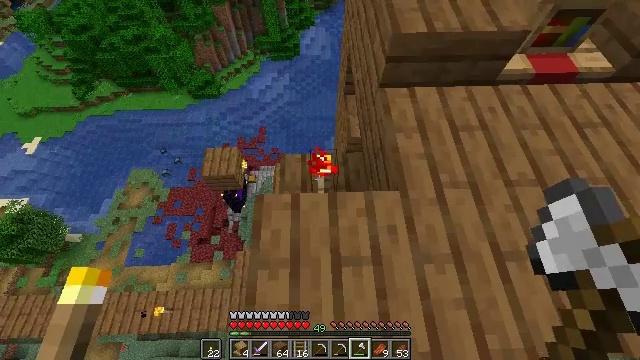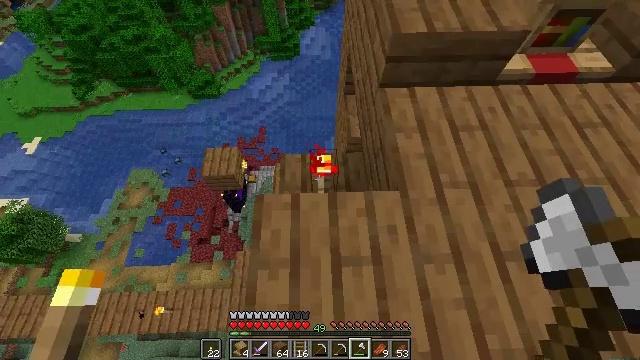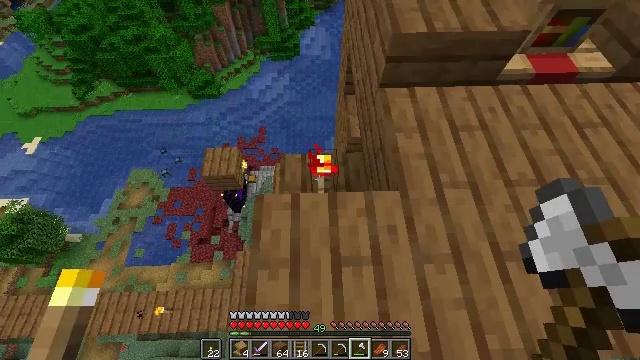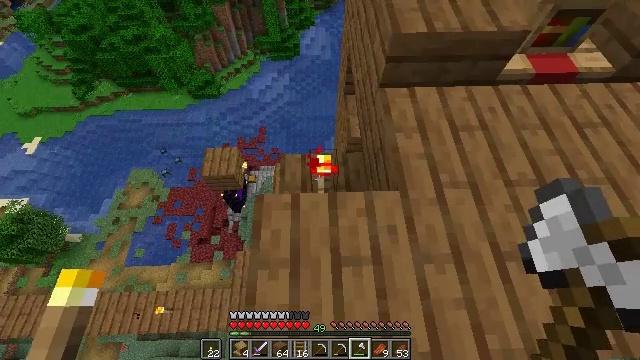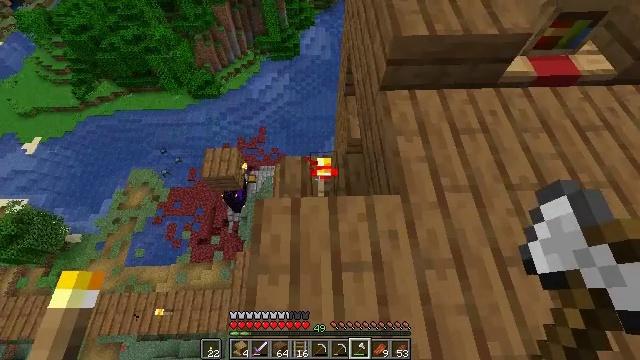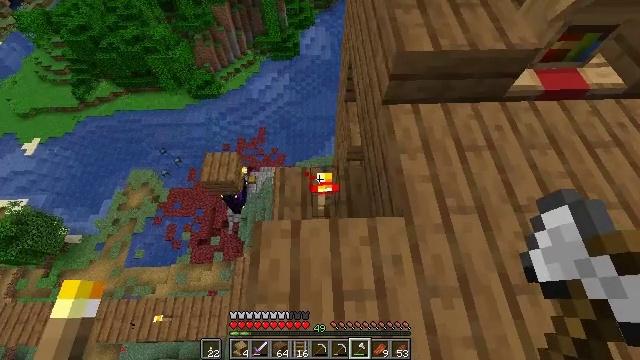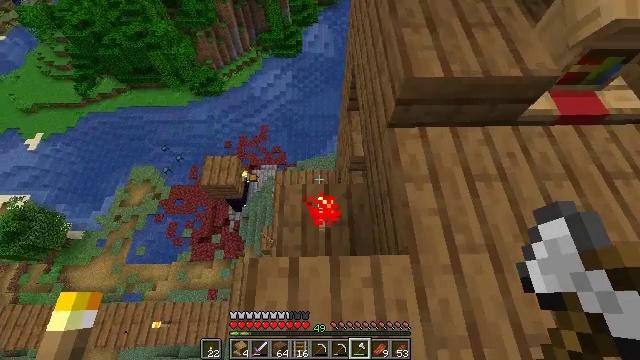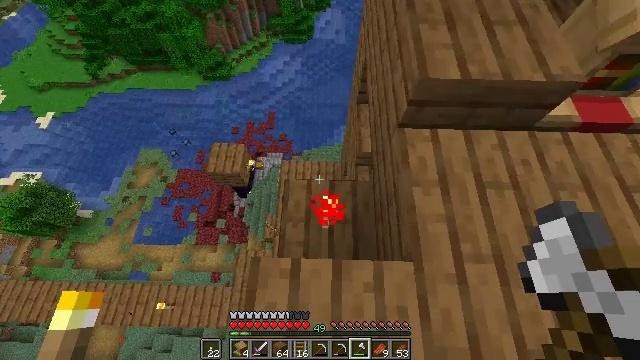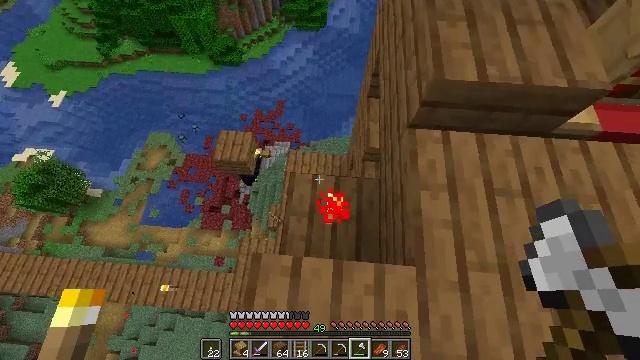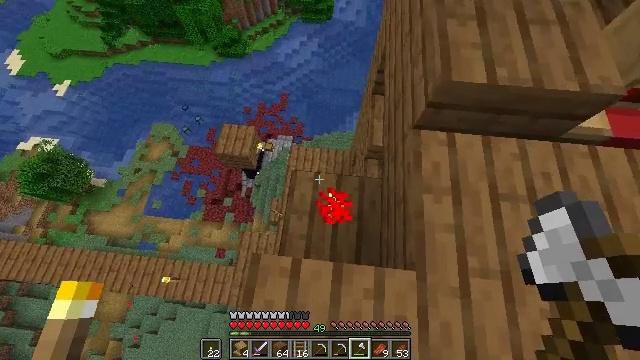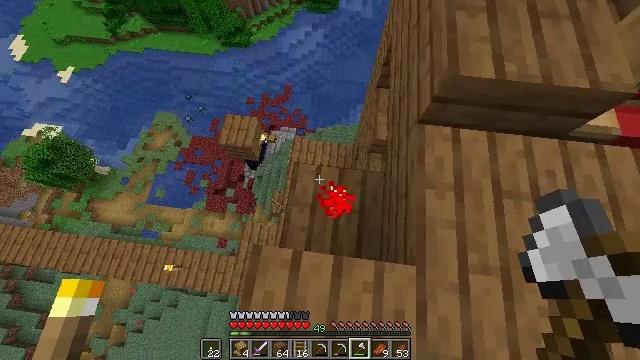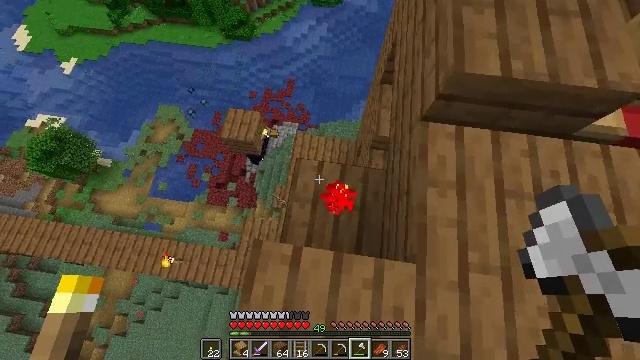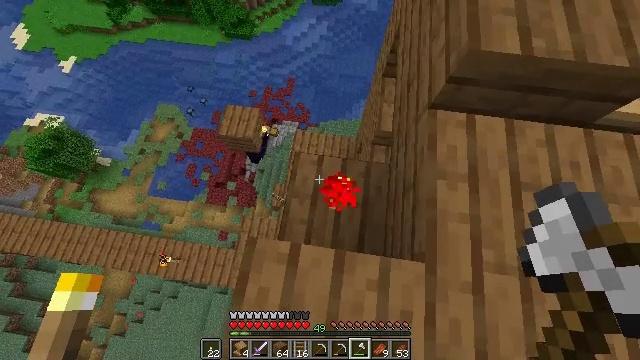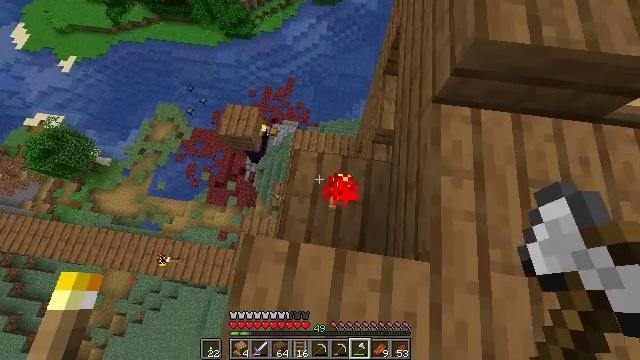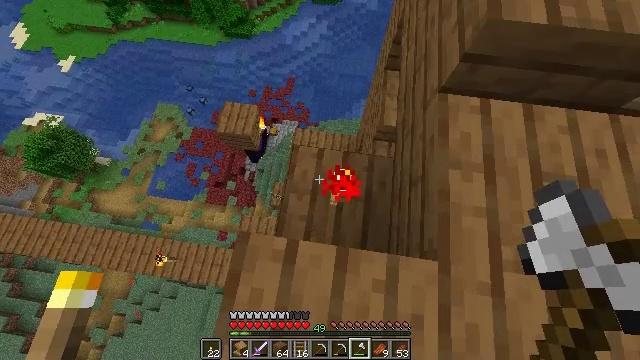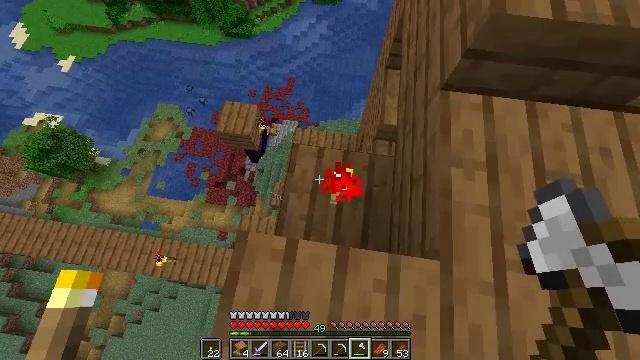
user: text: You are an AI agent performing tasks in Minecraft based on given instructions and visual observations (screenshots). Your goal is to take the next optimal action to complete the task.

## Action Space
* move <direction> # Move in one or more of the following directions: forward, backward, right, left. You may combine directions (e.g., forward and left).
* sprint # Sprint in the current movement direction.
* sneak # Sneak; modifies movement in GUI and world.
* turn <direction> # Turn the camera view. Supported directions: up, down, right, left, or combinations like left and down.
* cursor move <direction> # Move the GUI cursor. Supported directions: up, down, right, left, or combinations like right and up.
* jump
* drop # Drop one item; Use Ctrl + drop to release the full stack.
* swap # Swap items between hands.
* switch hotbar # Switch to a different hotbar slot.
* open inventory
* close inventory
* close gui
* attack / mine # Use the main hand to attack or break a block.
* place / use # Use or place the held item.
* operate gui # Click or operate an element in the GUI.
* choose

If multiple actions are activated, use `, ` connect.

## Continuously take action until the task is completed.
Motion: motion action
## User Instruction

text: Attack the spruce planks to recycle them.
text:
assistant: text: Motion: no_op
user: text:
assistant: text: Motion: no_op
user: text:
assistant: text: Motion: no_op
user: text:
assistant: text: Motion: move forward
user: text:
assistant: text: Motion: move forward
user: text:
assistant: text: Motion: move forward
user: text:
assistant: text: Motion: turn left and down
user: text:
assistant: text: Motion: turn left and down
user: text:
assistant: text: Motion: turn left and down
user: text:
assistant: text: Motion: turn left and down
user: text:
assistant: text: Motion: sneak, turn left and down
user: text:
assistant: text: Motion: sneak
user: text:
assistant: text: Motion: sneak
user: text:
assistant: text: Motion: sneak
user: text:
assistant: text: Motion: sneak, attack / mine
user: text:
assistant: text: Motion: sneak, attack / mine
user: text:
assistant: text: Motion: sneak, attack / mine
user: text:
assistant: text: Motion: sneak, attack / mine
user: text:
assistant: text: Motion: sneak, turn left, attack / mine
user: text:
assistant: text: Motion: sneak, turn left, attack / mine
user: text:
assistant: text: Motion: sneak, attack / mine
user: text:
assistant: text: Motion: sneak, attack / mine
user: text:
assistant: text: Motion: sneak, attack / mine
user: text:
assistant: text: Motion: sneak, attack / mine
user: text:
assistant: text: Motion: sneak, attack / mine
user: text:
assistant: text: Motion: sneak, attack / mine
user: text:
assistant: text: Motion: sneak, attack / mine
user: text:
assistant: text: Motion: sneak, attack / mine
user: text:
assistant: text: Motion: sneak, attack / mine
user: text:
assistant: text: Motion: sneak, attack / mine